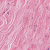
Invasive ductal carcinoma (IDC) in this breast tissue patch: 0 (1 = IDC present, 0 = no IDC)